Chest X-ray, PA view. Patient: 42 years old, sex F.
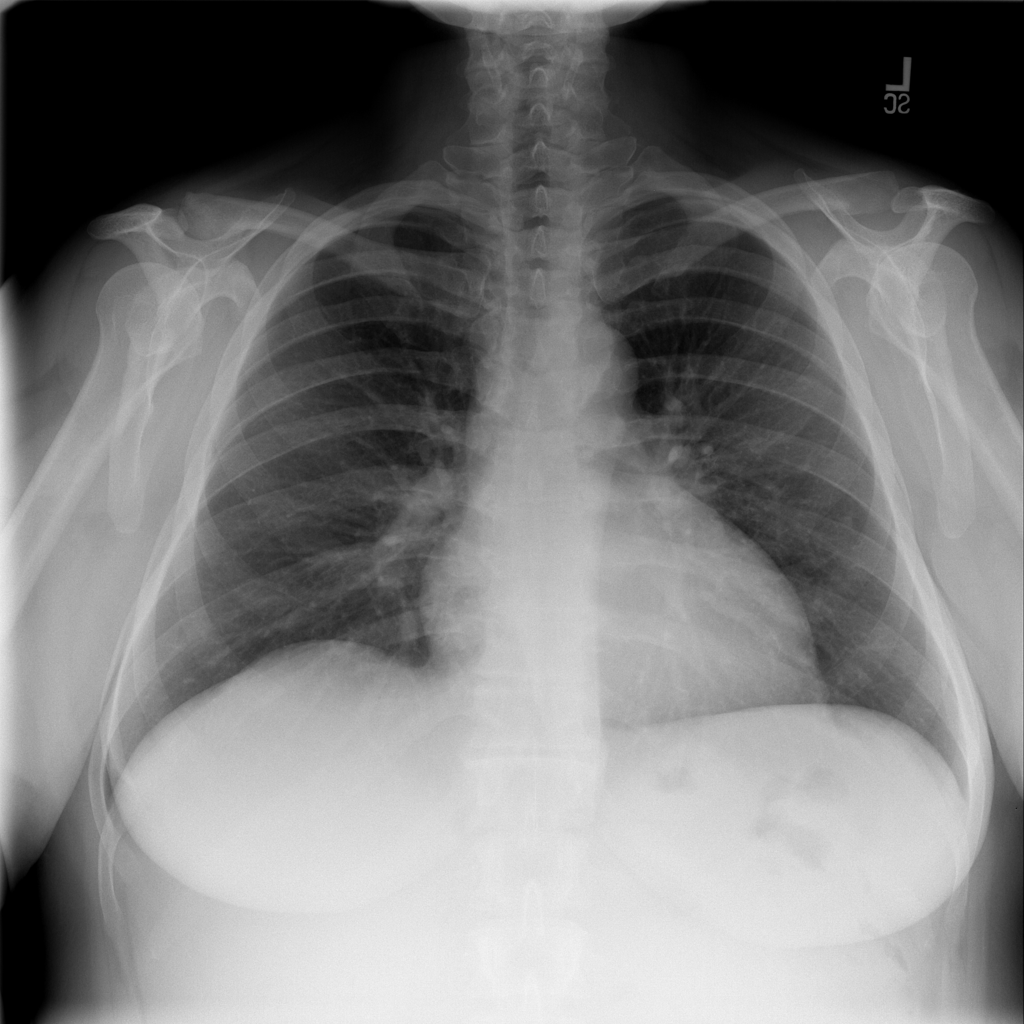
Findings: No Finding